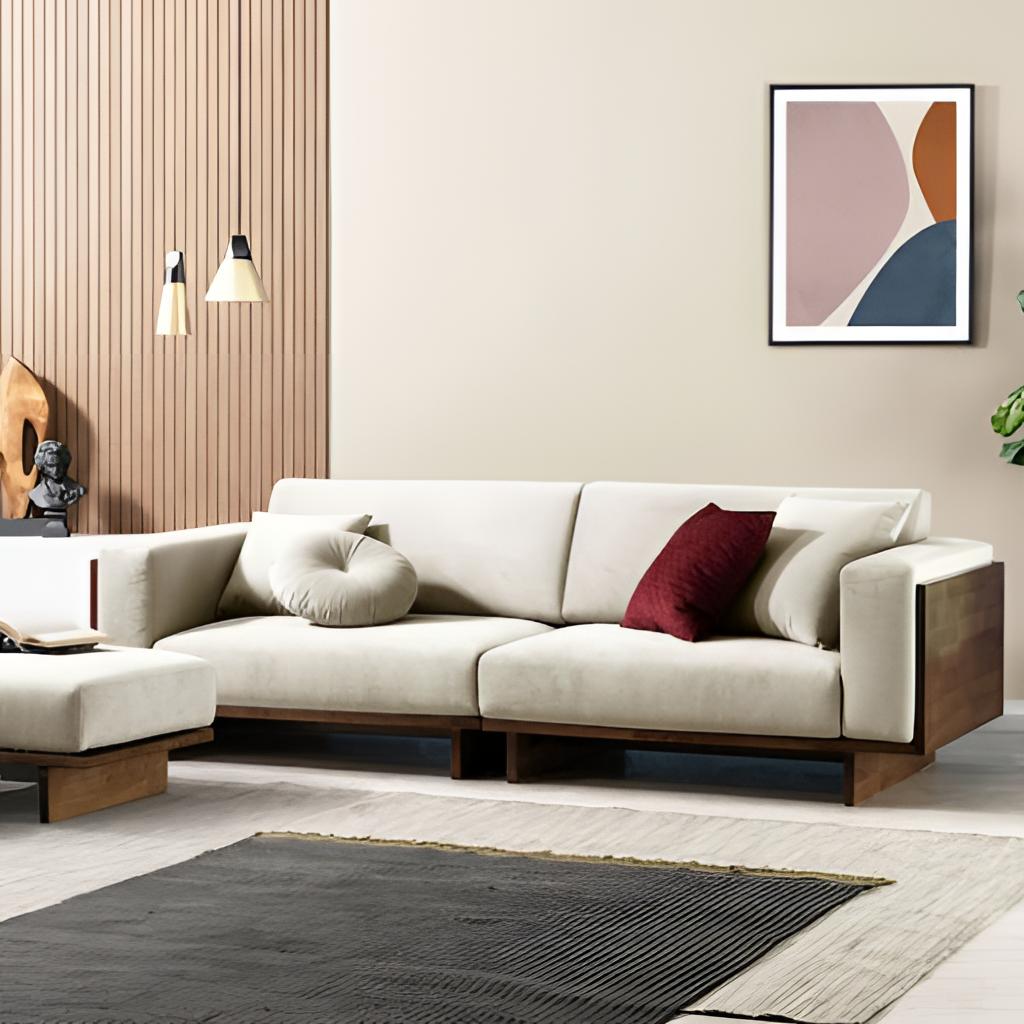
living room, fabric sofa, contemporary, wood panel wallpaper, with vertical two tone pattern, gray wood flooring, with plank pattern